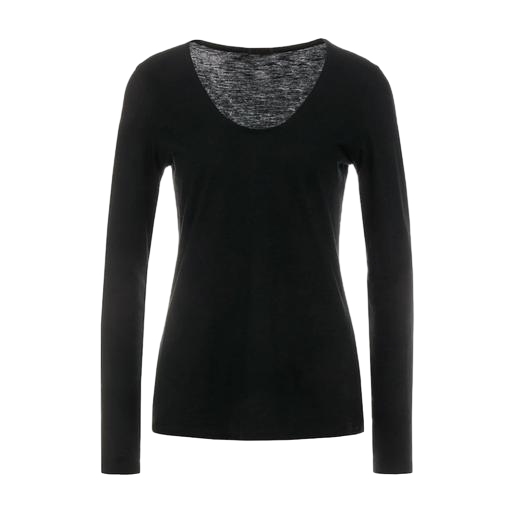
black long-sleeved jersey top, long-sleeve top, black long sleeve element top, white background